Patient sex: M
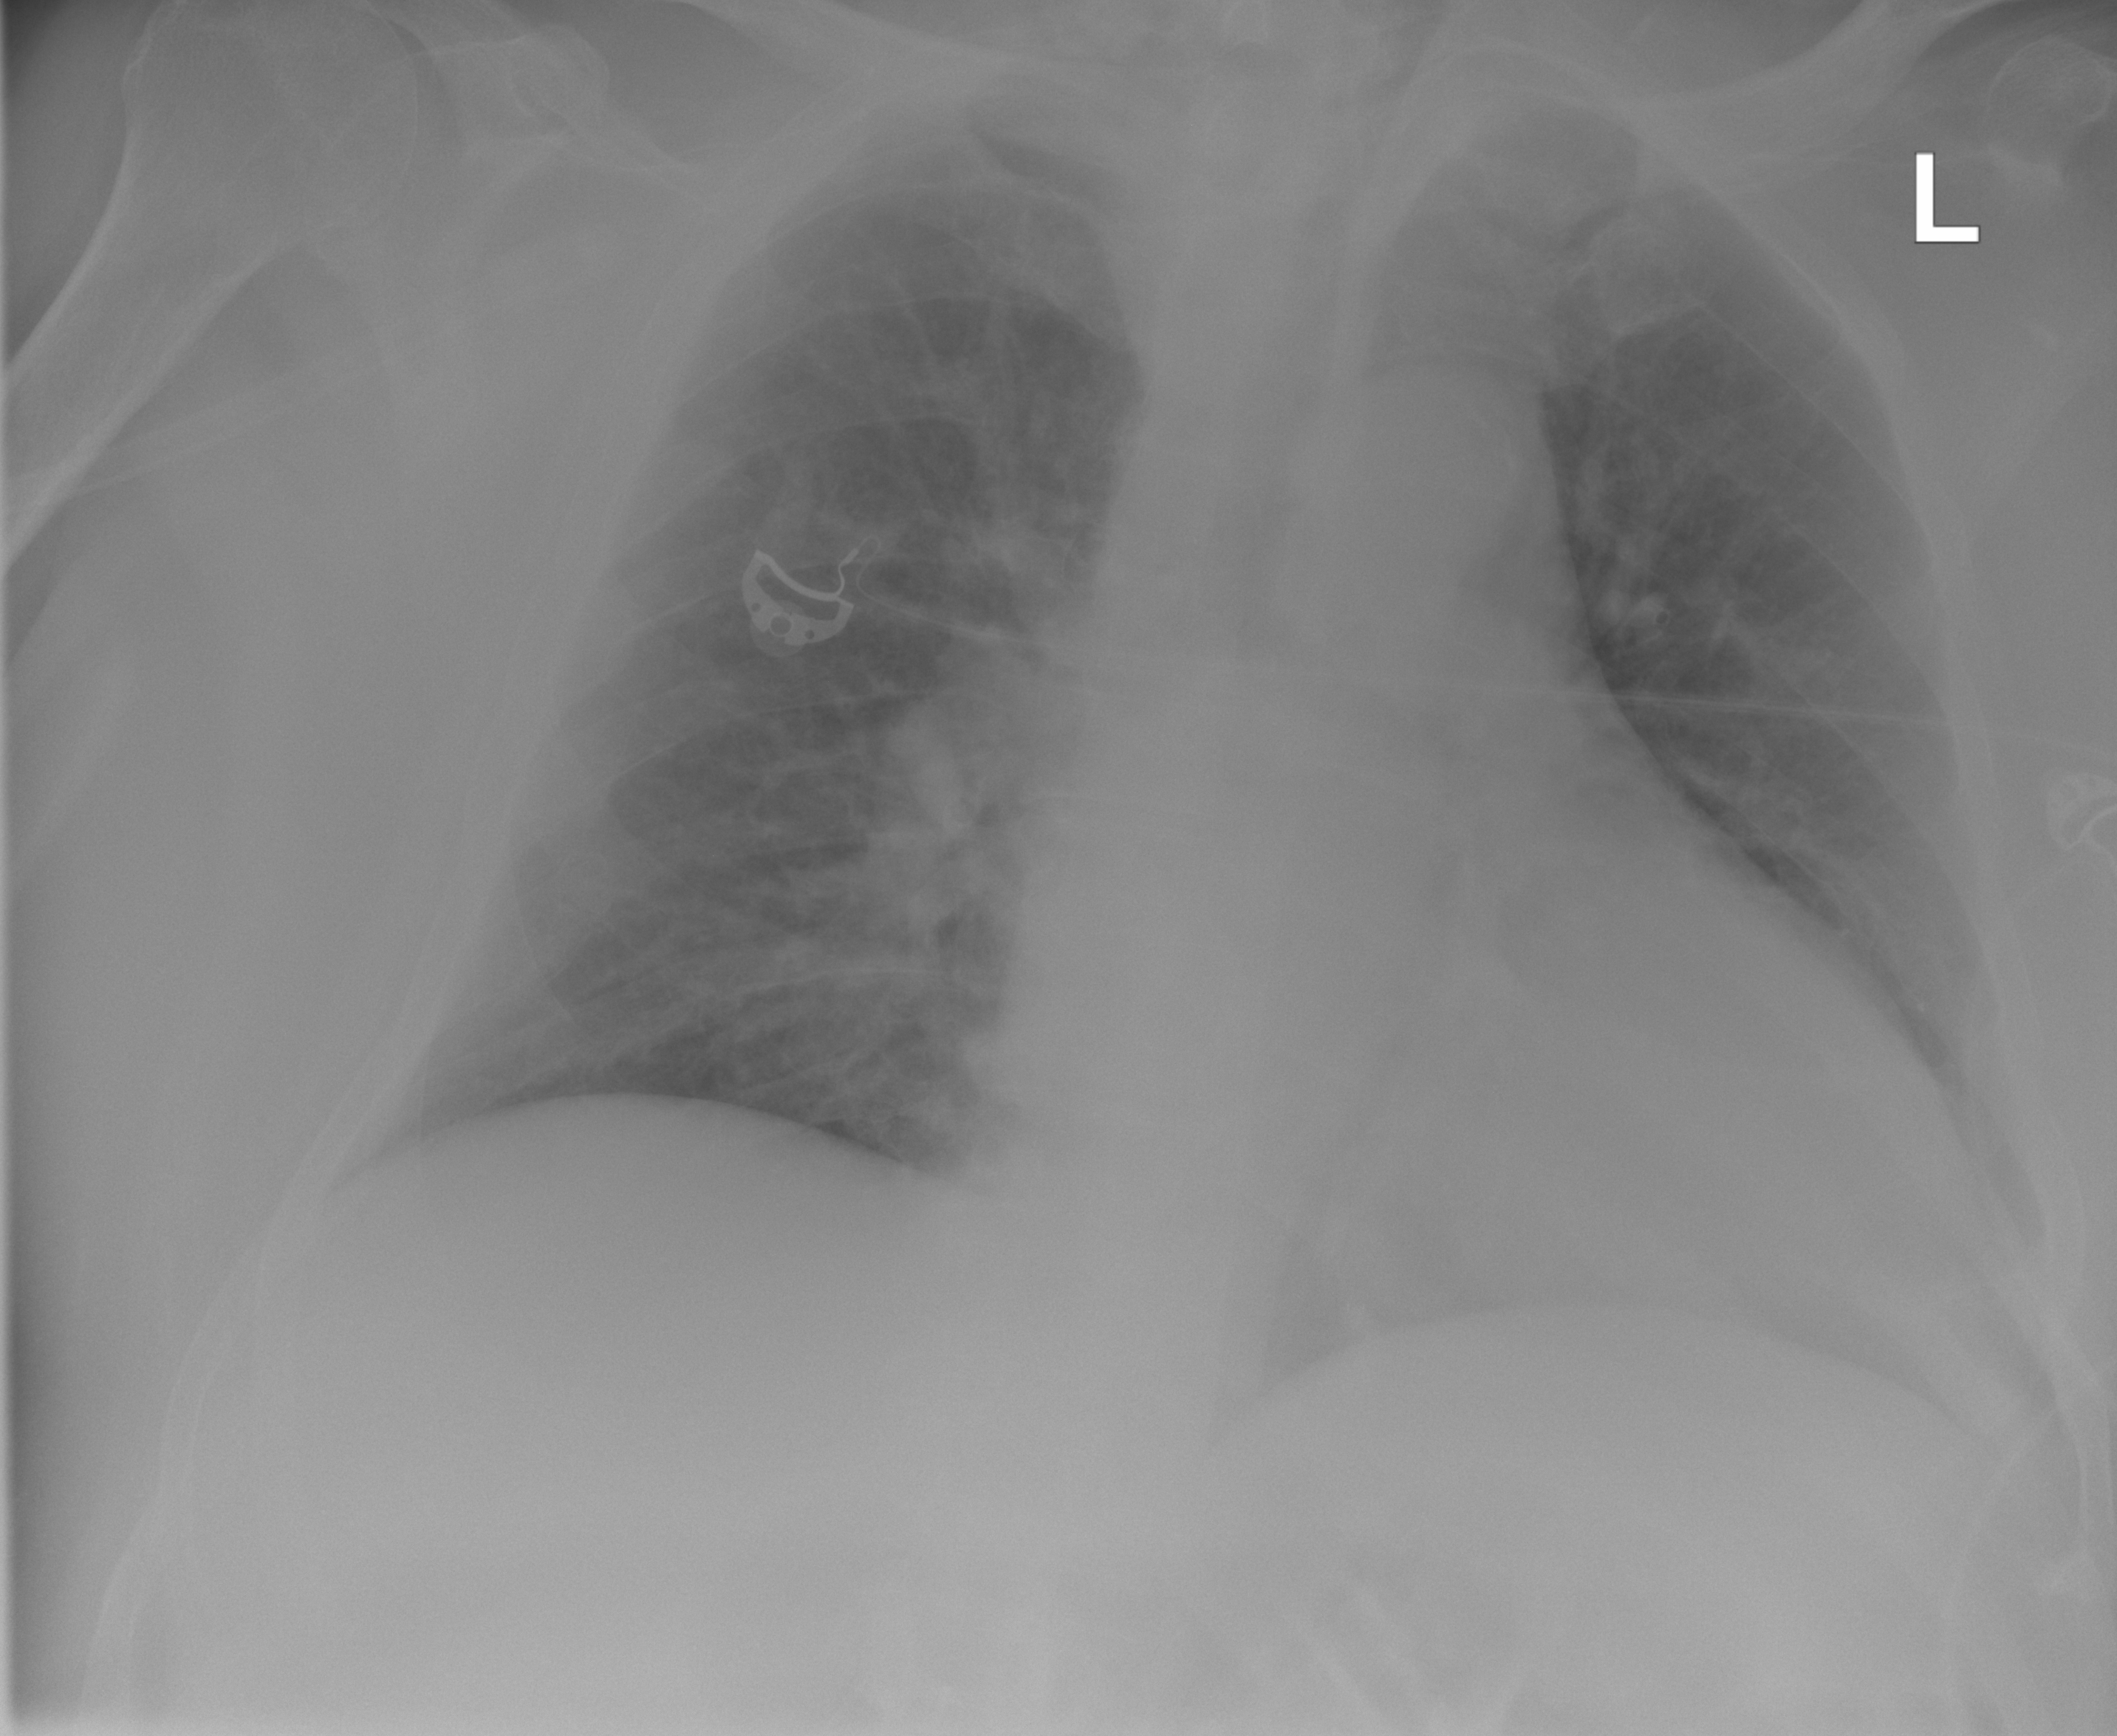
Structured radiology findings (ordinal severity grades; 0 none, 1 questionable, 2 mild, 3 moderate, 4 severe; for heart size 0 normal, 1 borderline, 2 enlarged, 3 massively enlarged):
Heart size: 2
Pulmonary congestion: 2
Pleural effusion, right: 0
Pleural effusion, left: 0
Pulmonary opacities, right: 0
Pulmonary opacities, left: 0
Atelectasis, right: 0
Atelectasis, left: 0